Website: apple
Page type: gifting
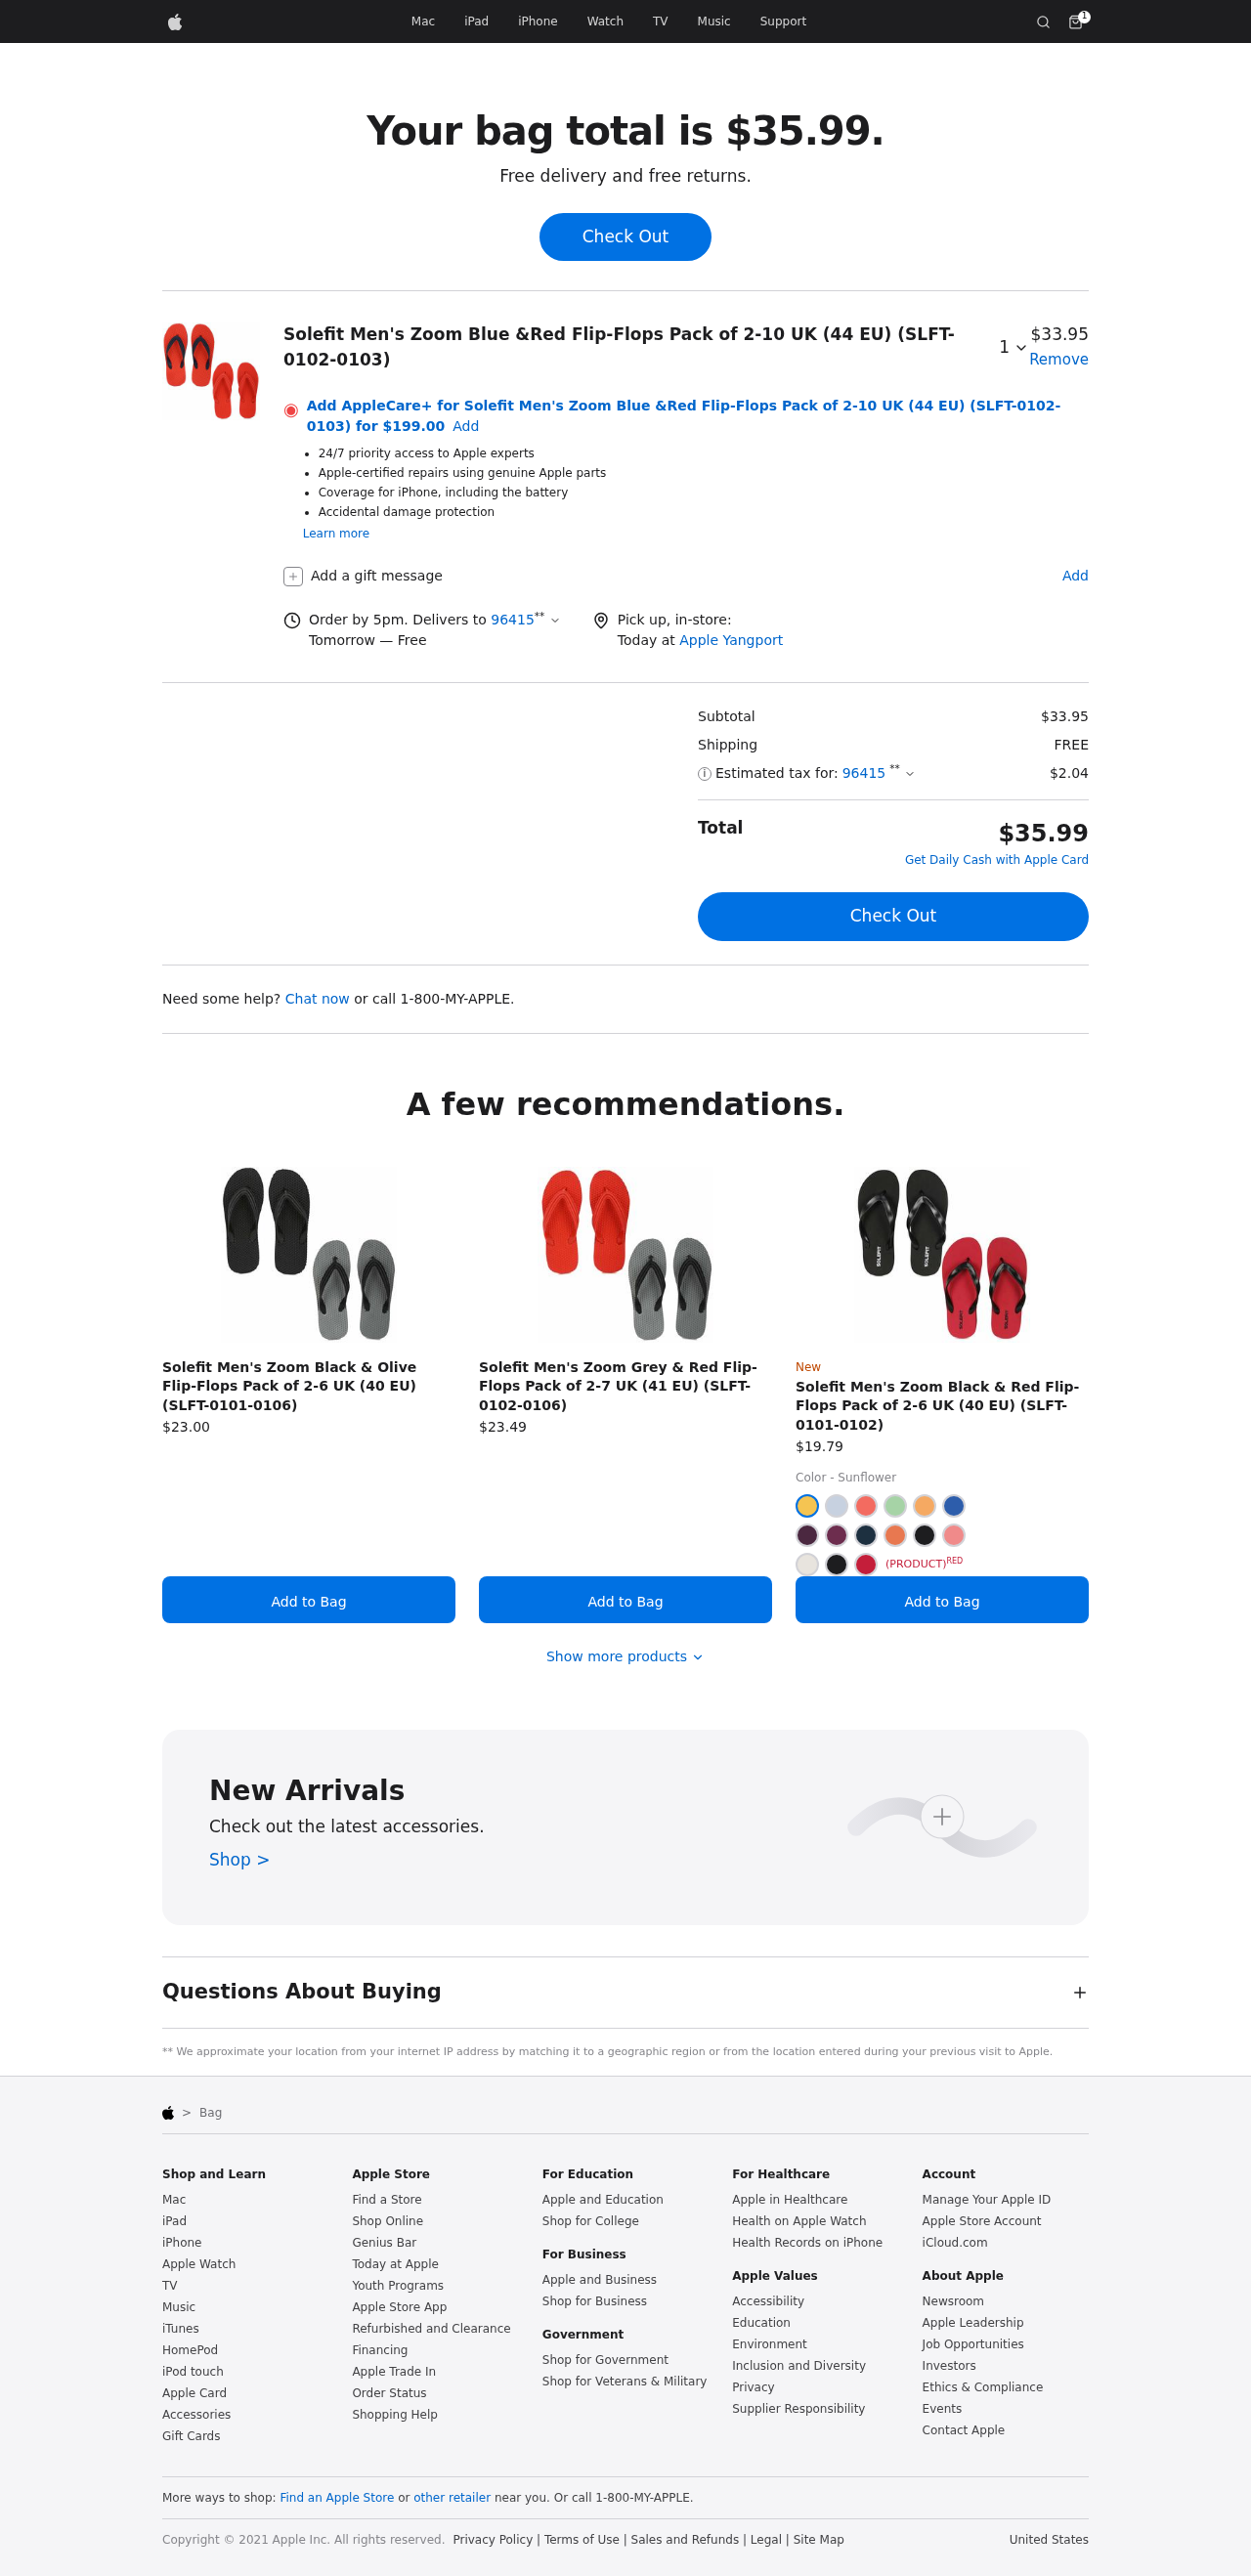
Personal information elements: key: PII_CITY
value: Yangport
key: PII_POSTCODE
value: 96415
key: PII_POSTCODE_FULL
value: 96415
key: PII_POSTCODE_NUMERIC
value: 96415
Product elements: key: PRODUCT1_NAME
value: Solefit Men's Zoom Blue &Red Flip-Flops Pack of 2-10 UK (44 EU) (SLFT-0102-0103)
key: PRODUCT1_PRICE
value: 33.95
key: PRODUCT1_QUANTITY
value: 1
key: PRODUCT2_NAME
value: Solefit Men's Zoom Black & Olive Flip-Flops Pack of 2-6 UK (40 EU) (SLFT-0101-0106)
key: PRODUCT2_PRICE
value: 23
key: PRODUCT3_NAME
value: Solefit Men's Zoom Grey & Red Flip-Flops Pack of 2-7 UK (41 EU) (SLFT-0102-0106)
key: PRODUCT3_PRICE
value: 23.49
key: PRODUCT4_NAME
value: Solefit Men's Zoom Black & Red Flip-Flops Pack of 2-6 UK (40 EU) (SLFT-0101-0102)
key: PRODUCT4_PRICE
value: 19.79
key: PRODUCT1_APPLECARE_PRICE
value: $199.00
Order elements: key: ORDER_NUM_ITEMS
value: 1
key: ORDER_TOTAL
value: $35.99
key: ORDER_SUBTOTAL
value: $33.95
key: ORDER_SHIPPING_COST
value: FREE
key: ORDER_TAX
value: $2.04